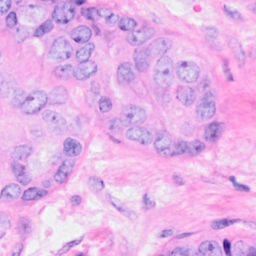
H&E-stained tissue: Breast